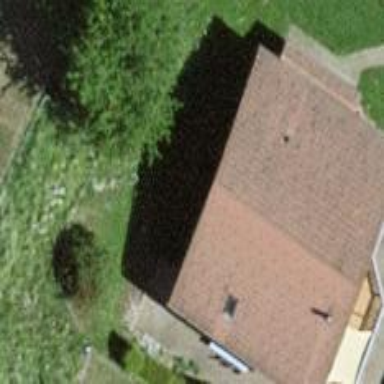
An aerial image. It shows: Simple and straightforward house.